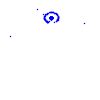
Particle: pion